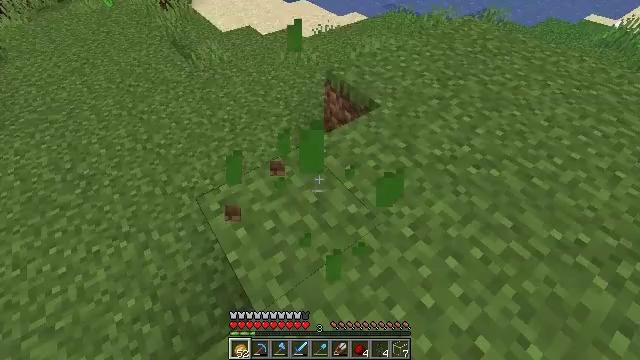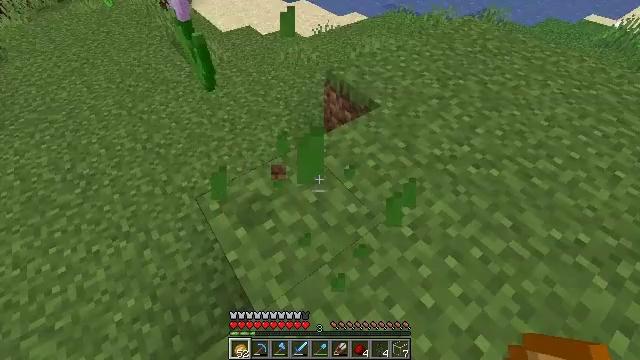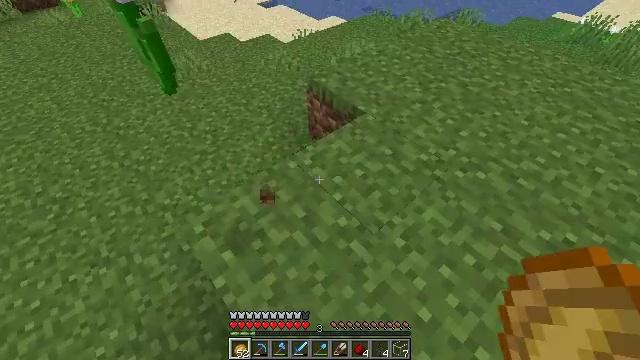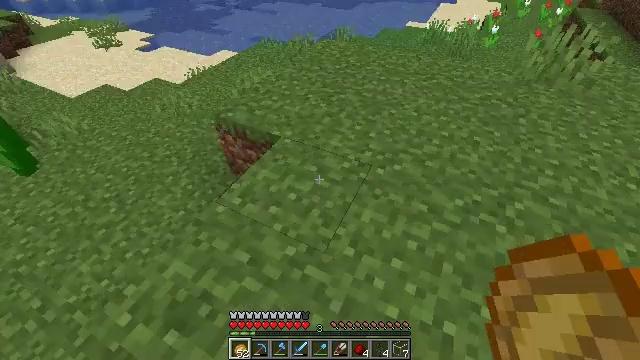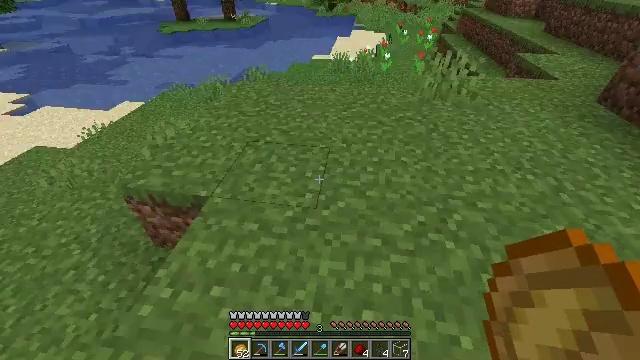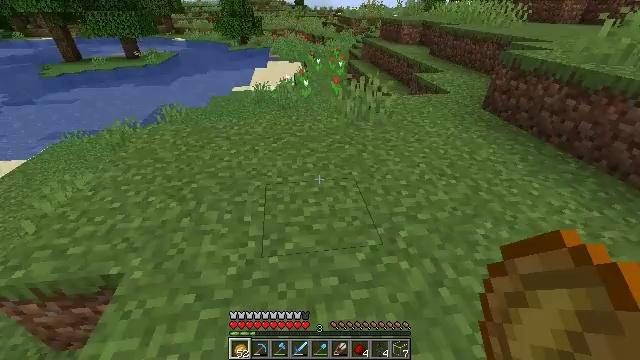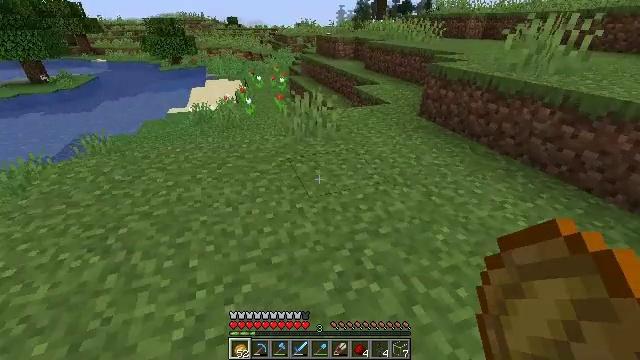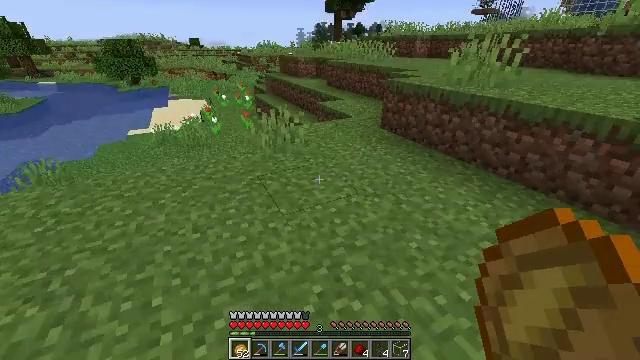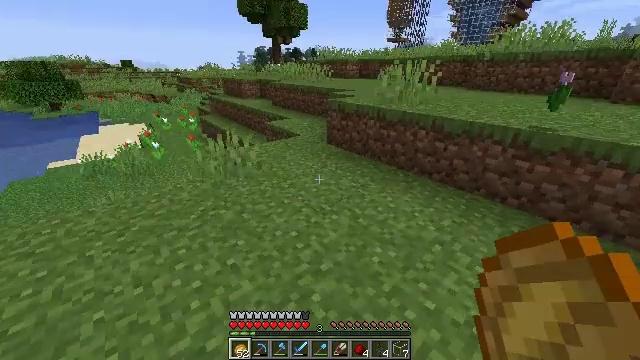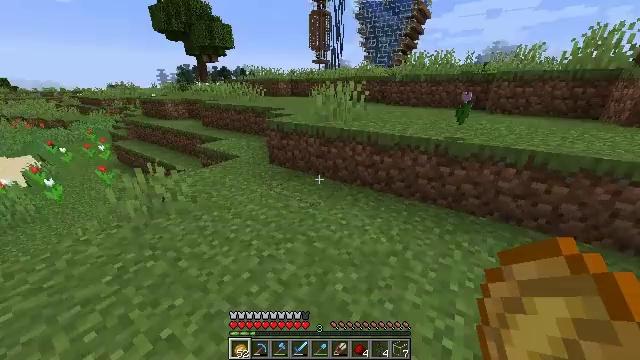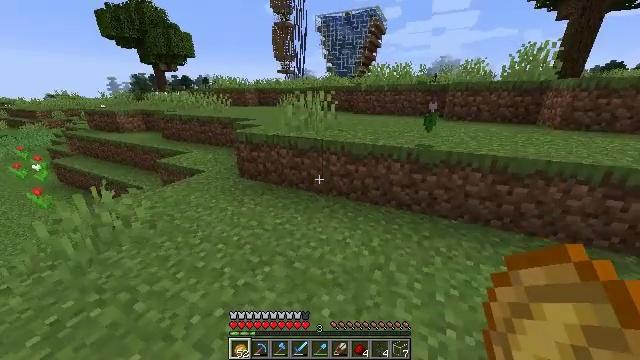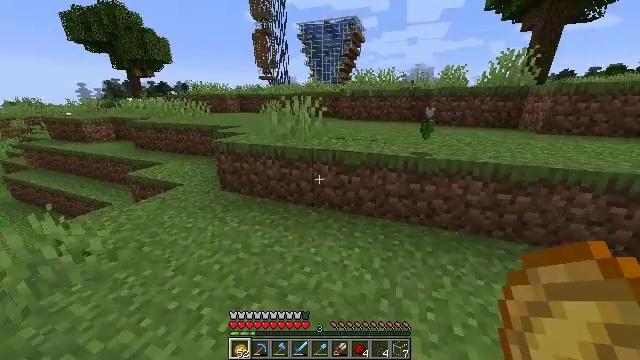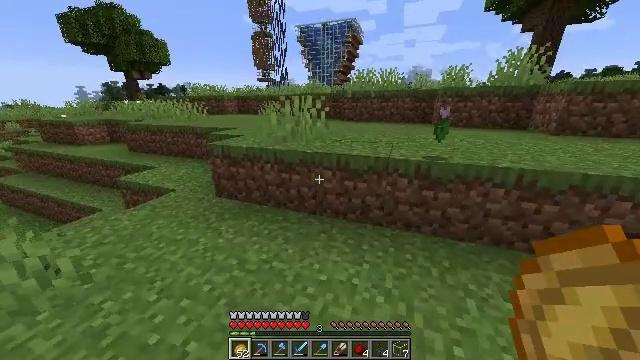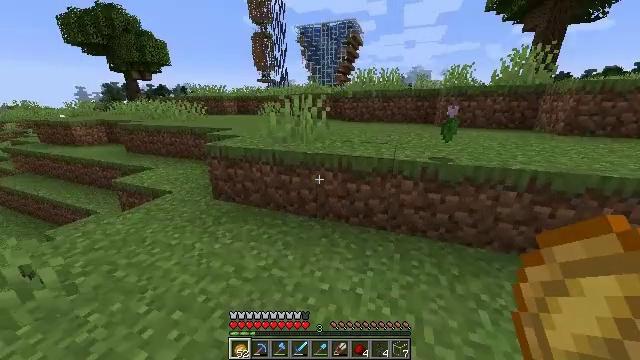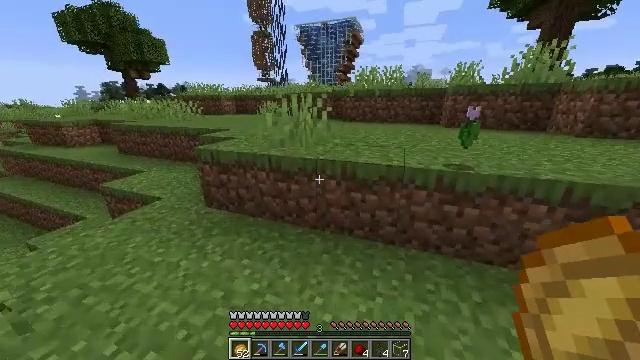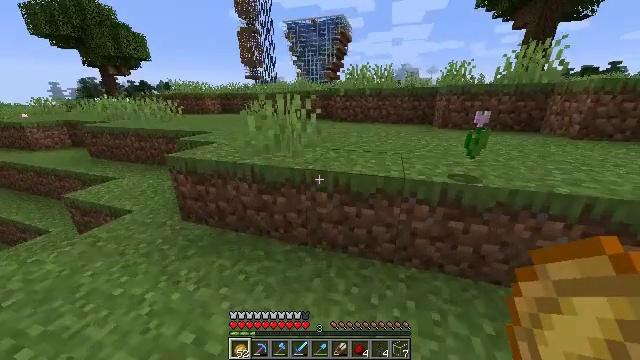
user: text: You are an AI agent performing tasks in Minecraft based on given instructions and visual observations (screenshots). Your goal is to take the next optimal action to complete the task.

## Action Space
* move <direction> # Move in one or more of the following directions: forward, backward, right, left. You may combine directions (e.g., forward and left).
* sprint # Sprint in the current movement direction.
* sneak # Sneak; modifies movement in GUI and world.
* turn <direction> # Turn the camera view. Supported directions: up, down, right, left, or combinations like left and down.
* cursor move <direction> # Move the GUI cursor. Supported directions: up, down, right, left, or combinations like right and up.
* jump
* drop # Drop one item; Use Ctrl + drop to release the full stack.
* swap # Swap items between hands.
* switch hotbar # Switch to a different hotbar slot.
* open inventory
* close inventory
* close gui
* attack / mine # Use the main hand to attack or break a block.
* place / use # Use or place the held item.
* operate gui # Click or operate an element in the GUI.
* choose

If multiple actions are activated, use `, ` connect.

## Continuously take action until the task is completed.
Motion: motion action
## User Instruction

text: Pick the red tulip from the ground.
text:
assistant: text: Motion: no_op
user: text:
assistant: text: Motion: move forward, turn right
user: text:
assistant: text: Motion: move forward, turn right and up
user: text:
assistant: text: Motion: move forward, turn right and up
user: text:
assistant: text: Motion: move forward, turn right and up
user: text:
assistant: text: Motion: move forward, sprint, turn right and up
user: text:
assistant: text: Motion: move forward, sprint, turn right and up
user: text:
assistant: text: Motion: move forward, sprint, turn right and up
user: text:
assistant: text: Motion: move forward, sprint, turn right and up
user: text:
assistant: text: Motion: move forward, turn right and up
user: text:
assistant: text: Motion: move forward, turn right and up
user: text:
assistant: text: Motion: move forward, sprint
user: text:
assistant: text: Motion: move forward, sprint
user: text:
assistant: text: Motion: move forward
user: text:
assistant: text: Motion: move forward, turn right
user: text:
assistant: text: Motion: move forward, turn right
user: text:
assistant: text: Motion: move forward, turn right
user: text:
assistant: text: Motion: move forward, turn right, jump
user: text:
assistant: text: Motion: move forward, jump
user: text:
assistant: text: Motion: move forward, jump
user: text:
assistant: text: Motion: move forward, jump
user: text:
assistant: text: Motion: move forward
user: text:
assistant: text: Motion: move forward
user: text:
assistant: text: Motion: move forward, turn left and down
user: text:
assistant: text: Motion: move forward, sprint, turn left and down
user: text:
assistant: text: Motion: move forward, sprint, turn left and up
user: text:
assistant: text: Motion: move forward, sprint, turn left and up
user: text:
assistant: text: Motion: move forward, turn left and up
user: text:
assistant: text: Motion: move forward, turn left
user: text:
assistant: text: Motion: move forward, turn left